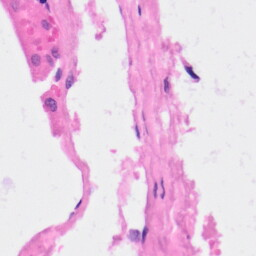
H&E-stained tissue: Kidney